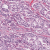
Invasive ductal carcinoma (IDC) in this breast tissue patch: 1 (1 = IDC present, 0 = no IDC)